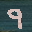
Label: 9